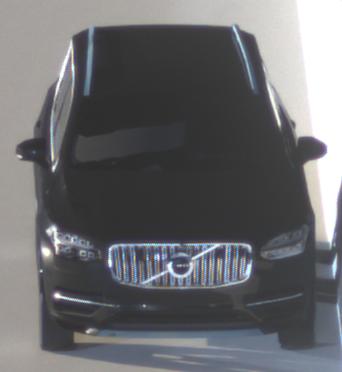
Make: Volvo
Model: XC90 B5
Detailed model: XC90 (L)
Model produced from: 2019/08
Model produced until: 2020/04
Doors: 5
Color: black
Road condition: dry road
Daytime: night
Contrast: high contrast